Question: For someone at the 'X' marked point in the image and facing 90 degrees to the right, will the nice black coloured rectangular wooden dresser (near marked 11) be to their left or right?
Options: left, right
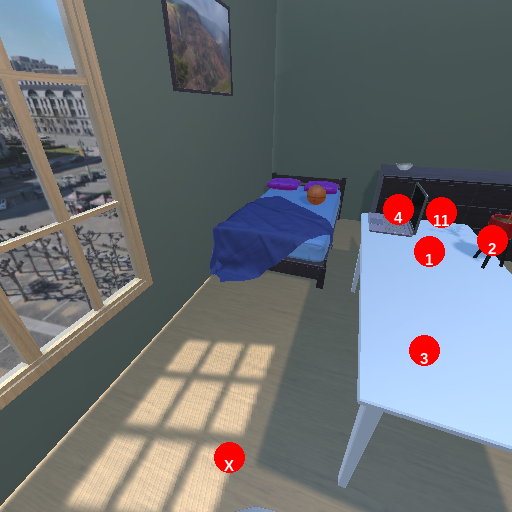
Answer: left